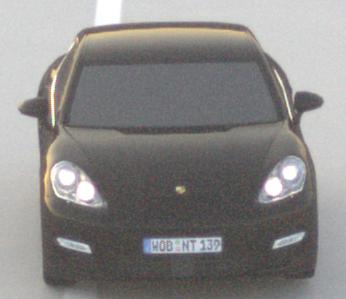
Make: Porsche
Model: Panamera
Detailed model: Panamera (970)
Model produced from: 2010/05
Model produced until: 2013/04
Doors: 5
Color: black
Road condition: dry road
Daytime: sunrise or sunset
Contrast: low contrast